Question: I'm trying to create a simple Map View Application. I went through <URL>. The package explorer, manifest file, and logcat errors are below.

'''
package com.timur.mapapplication;
import android.app.Activity;
import android.os.Bundle;
public class MainActivity extends Activity {
@Override
protected void onCreate(Bundle savedInstanceState) {
super.onCreate(savedInstanceState);
setContentView(R.layout.activity_main);
}
}
'''
'''
<?xml version="1.0" encoding="utf-8"?>
<fragment xmlns:android="http://schemas.android.com/apk/res/android"
android:id="@+id/map"
android:layout_width="match_parent"
android:layout_height="match_parent"
android:name="com.google.android.gms.maps.MapFragment"/>
'''
'''
<?xml version="1.0" encoding="utf-8"?>
<manifest xmlns:android="http://schemas.android.com/apk/res/android"
package="com.timur.mapapplication"
android:versionCode="1"
android:versionName="1.0" >
<uses-sdk
android:minSdkVersion="8"
android:targetSdkVersion="19" />
<uses-permission android:name="android.permission.INTERNET" />
<uses-permission android:name="android.permission.ACCESS_NETWORK_STATE" />
<uses-permission android:name="android.permission.WRITE_EXTERNAL_STORAGE" />
<uses-permission android:name="com.google.android.providers.gsf.permission.READ_GSERVICES" />
<uses-permission android:name="android.permission.ACCESS_COARSE_LOCATION" />
<uses-permission android:name="android.permission.ACCESS_FINE_LOCATION" />
<uses-feature
android:glEsVersion="0x00020000"
android:required="true" />
<application
android:allowBackup="true"
android:icon="@drawable/ic_launcher"
android:label="@string/app_name"
android:theme="@style/AppTheme" >
<meta-data
android:name="com.google.android.gms.version"
android:value="@integer/google_play_services_version" />
<activity
android:name="com.timur.mapapplication.MainActivity"
android:label="@string/app_name" >
<intent-filter>
<action android:name="android.intent.action.MAIN" />
<category android:name="android.intent.category.LAUNCHER" />
</intent-filter>
</activity>
</application>
<meta-data
android:name="com.google.android.maps.v2.API_KEY"
android:value="AIzaSyDQ4pnYq3on6WFJsE..." />
</manifest>
'''
'''
12-18 00:03:05.626: E/AndroidRuntime(18591): FATAL EXCEPTION: main
12-18 00:03:05.626: E/AndroidRuntime(18591): java.lang.RuntimeException: Unable to start activity ComponentInfo{com.timur.mapapplication/com.timur.mapapplication.MainActivity}: android.view.InflateException: Binary XML file line #2: Error inflating class fragment
12-18 00:03:05.626: E/AndroidRuntime(18591): at android.app.ActivityThread.performLaunchActivity(ActivityThread.java:1651)
12-18 00:03:05.626: E/AndroidRuntime(18591): at android.app.ActivityThread.handleLaunchActivity(ActivityThread.java:1667)
12-18 00:03:05.626: E/AndroidRuntime(18591): at android.app.ActivityThread.access$1500(ActivityThread.java:117)
12-18 00:03:05.626: E/AndroidRuntime(18591): at android.app.ActivityThread$H.handleMessage(ActivityThread.java:935)
12-18 00:03:05.626: E/AndroidRuntime(18591): at android.os.Handler.dispatchMessage(Handler.java:99)
12-18 00:03:05.626: E/AndroidRuntime(18591): at android.os.Looper.loop(Looper.java:130)
12-18 00:03:05.626: E/AndroidRuntime(18591): at android.app.ActivityThread.main(ActivityThread.java:3693)
12-18 00:03:05.626: E/AndroidRuntime(18591): at java.lang.reflect.Method.invokeNative(Native Method)
12-18 00:03:05.626: E/AndroidRuntime(18591): at java.lang.reflect.Method.invoke(Method.java:507)
12-18 00:03:05.626: E/AndroidRuntime(18591): at com.android.internal.os.ZygoteInit$MethodAndArgsCaller.run(ZygoteInit.java:907)
12-18 00:03:05.626: E/AndroidRuntime(18591): at com.android.internal.os.ZygoteInit.main(ZygoteInit.java:665)
12-18 00:03:05.626: E/AndroidRuntime(18591): at dalvik.system.NativeStart.main(Native Method)
12-18 00:03:05.626: E/AndroidRuntime(18591): Caused by: android.view.InflateException: Binary XML file line #2: Error inflating class fragment
12-18 00:03:05.626: E/AndroidRuntime(18591): at android.view.LayoutInflater.createViewFromTag(LayoutInflater.java:581)
12-18 00:03:05.626: E/AndroidRuntime(18591): at android.view.LayoutInflater.inflate(LayoutInflater.java:386)
12-18 00:03:05.626: E/AndroidRuntime(18591): at android.view.LayoutInflater.inflate(LayoutInflater.java:320)
12-18 00:03:05.626: E/AndroidRuntime(18591): at android.view.LayoutInflater.inflate(LayoutInflater.java:276)
12-18 00:03:05.626: E/AndroidRuntime(18591): at com.android.internal.policy.impl.PhoneWindow.setContentView(PhoneWindow.java:215)
12-18 00:03:05.626: E/AndroidRuntime(18591): at android.app.Activity.setContentView(Activity.java:1663)
12-18 00:03:05.626: E/AndroidRuntime(18591): at com.timur.mapapplication.MainActivity.onCreate(MainActivity.java:11)
12-18 00:03:05.626: E/AndroidRuntime(18591): at android.app.Instrumentation.callActivityOnCreate(Instrumentation.java:1047)
12-18 00:03:05.626: E/AndroidRuntime(18591): at android.app.ActivityThread.performLaunchActivity(ActivityThread.java:1615)
12-18 00:03:05.626: E/AndroidRuntime(18591): ... 11 more
12-18 00:03:05.626: E/AndroidRuntime(18591): Caused by: java.lang.ClassNotFoundException: android.view.fragment in loader dalvik.system.PathClassLoader[/data/app/com.timur.mapapplication-1.apk]
12-18 00:03:05.626: E/AndroidRuntime(18591): at dalvik.system.PathClassLoader.findClass(PathClassLoader.java:240)
12-18 00:03:05.626: E/AndroidRuntime(18591): at java.lang.ClassLoader.loadClass(ClassLoader.java:551)
12-18 00:03:05.626: E/AndroidRuntime(18591): at java.lang.ClassLoader.loadClass(ClassLoader.java:511)
12-18 00:03:05.626: E/AndroidRuntime(18591): at android.view.LayoutInflater.createView(LayoutInflater.java:471)
12-18 00:03:05.626: E/AndroidRuntime(18591): at android.view.LayoutInflater.onCreateView(LayoutInflater.java:549)
12-18 00:03:05.626: E/AndroidRuntime(18591): at com.android.internal.policy.impl.PhoneLayoutInflater.onCreateView(PhoneLayoutInflater.java:66)
12-18 00:03:05.626: E/AndroidRuntime(18591): at android.view.LayoutInflater.createViewFromTag(LayoutInflater.java:568)
12-18 00:03:05.626: E/AndroidRuntime(18591): ... 19 more
'''
Thanks for help.
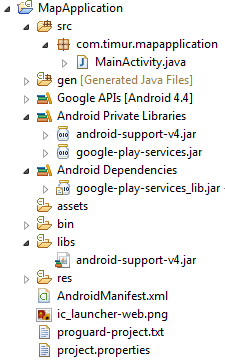
Answer: You are using 'MapFragment' when your 'minSdkVersion' is set to 8. You should use 'SupportMapFragment' instead like so:
'''
<?xml version="1.0" encoding="utf-8"?>
<fragment xmlns:android="http://schemas.android.com/apk/res/android"
android:id="@+id/map"
android:layout_width="match_parent"
android:layout_height="match_parent"
android:name="com.google.android.gms.maps.SupportMapFragment"/>
'''
Also, just a suggestion, do not post your API key, it should be kept private to whomever is developing the app.